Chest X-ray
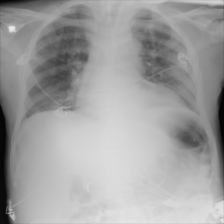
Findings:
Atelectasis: negative
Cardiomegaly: negative
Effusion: negative
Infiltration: negative
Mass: negative
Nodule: negative
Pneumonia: negative
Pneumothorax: negative
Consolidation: negative
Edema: negative
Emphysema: negative
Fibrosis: negative
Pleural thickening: negative
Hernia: negative